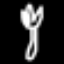
Label: fork